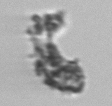
Label: detritus